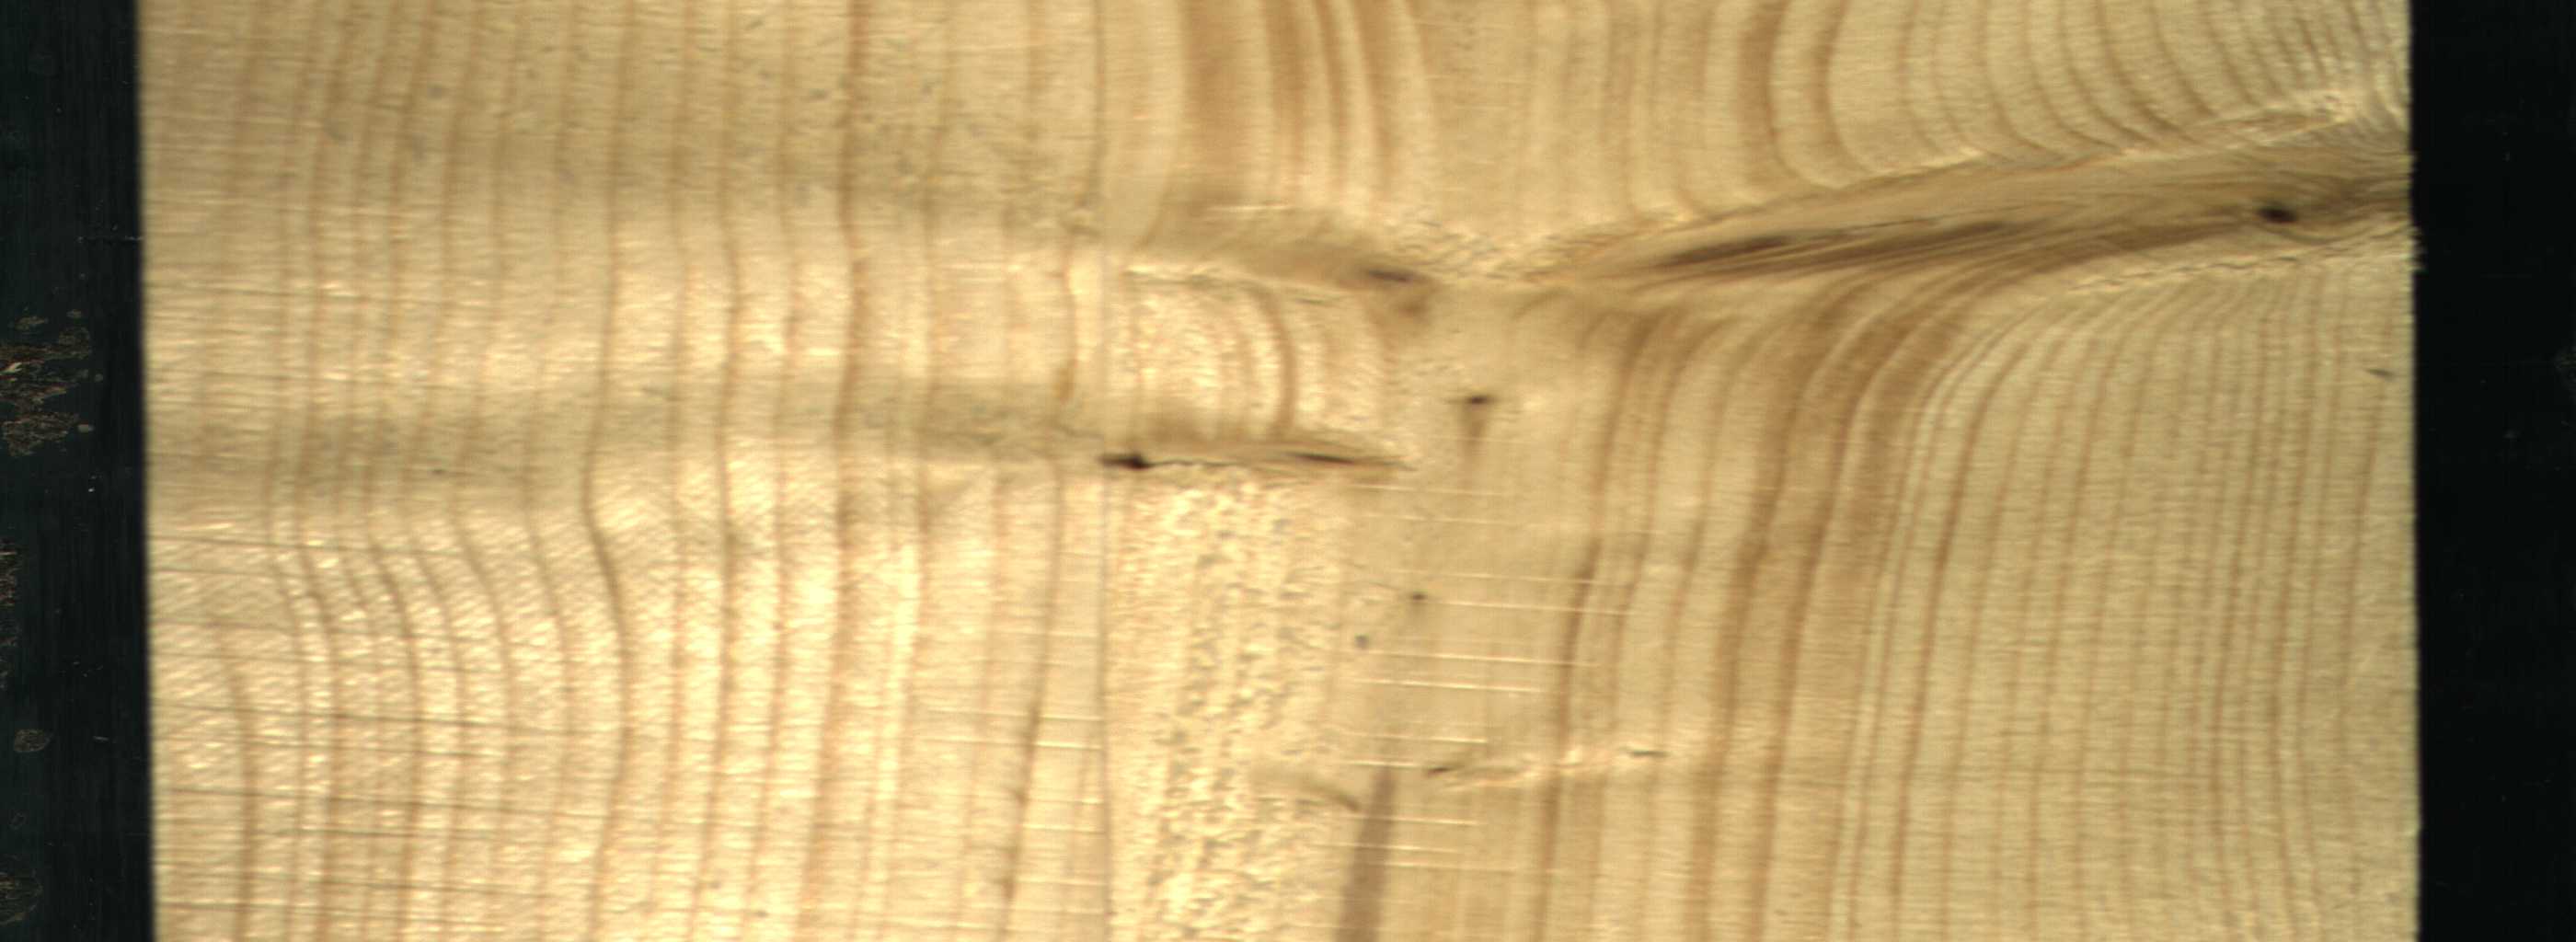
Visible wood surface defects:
Live_Knot
Live_Knot
Live_Knot
Live_Knot